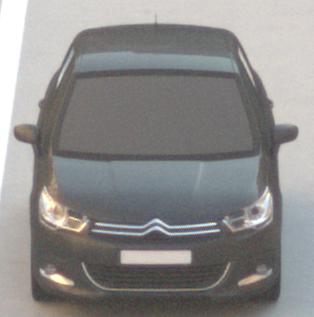
Make: Citroen
Model: C4 VTi 95
Detailed model: C4 (II)
Model produced from: 2012/08
Model produced until: 2013/06
Doors: 5
Color: gray
Road condition: dry road
Daytime: morning or afternoon
Contrast: low contrast